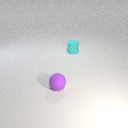
small purple rubber sphere in front of small cyan rubber cylinder